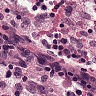
Metastatic tissue present: no